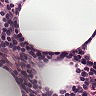
Metastatic tissue present: no